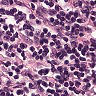
Metastatic tissue present: no